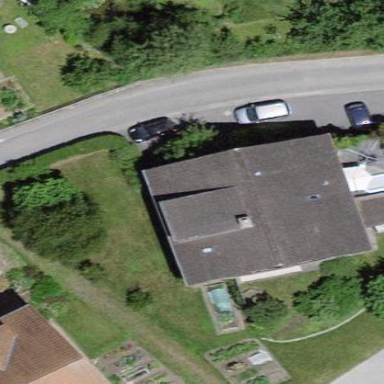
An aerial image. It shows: Residential building with gabled roof.